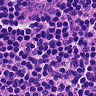
Metastatic tissue present: no